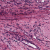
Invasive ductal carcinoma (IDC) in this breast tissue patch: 0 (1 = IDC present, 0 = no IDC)